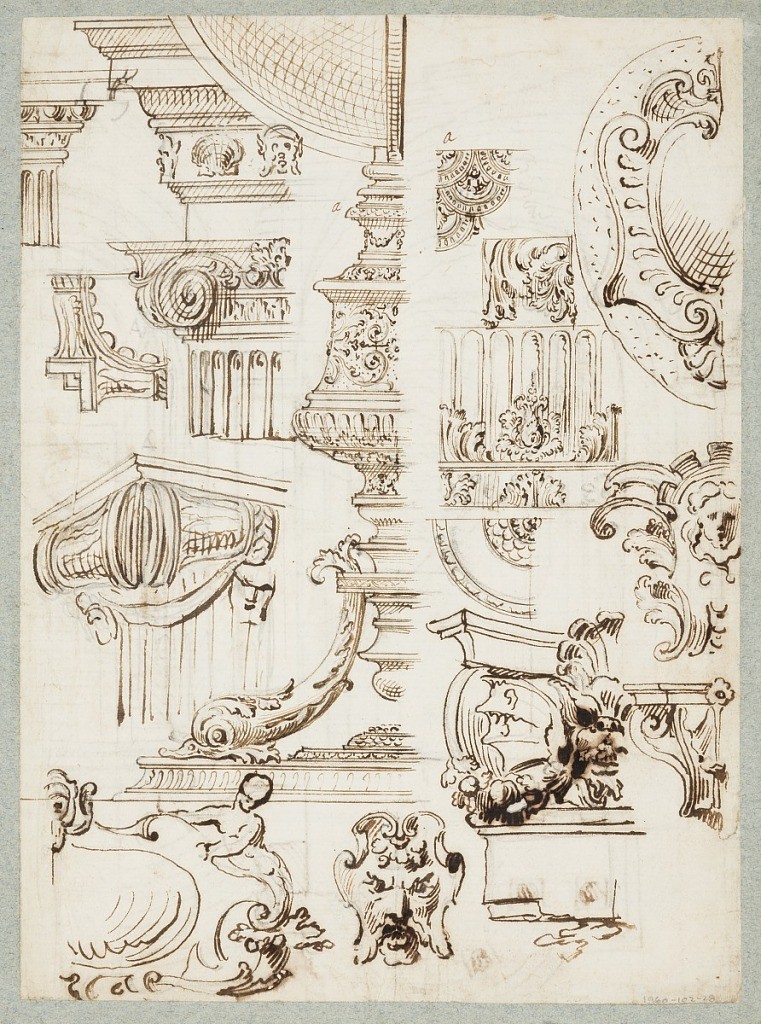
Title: Album page
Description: One sheet of paper drawn on recto and verso, mounted onto an album page with window cutout to see verso.